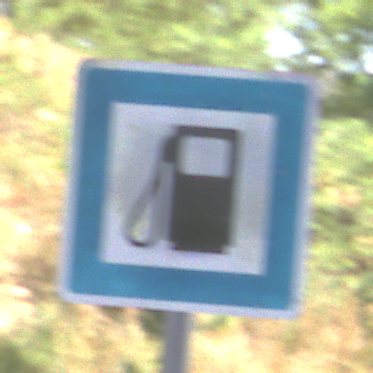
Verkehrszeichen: Tankstelle
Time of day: Midday
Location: Roofed (Underpass)
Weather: Clear
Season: NotSpecified
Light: Natural